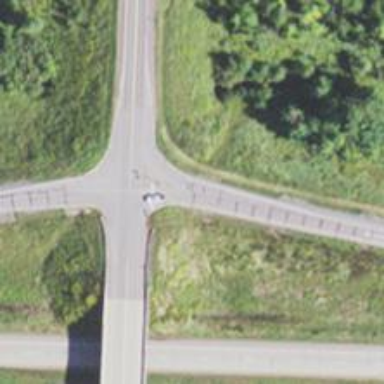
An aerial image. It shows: Trunk link highway.